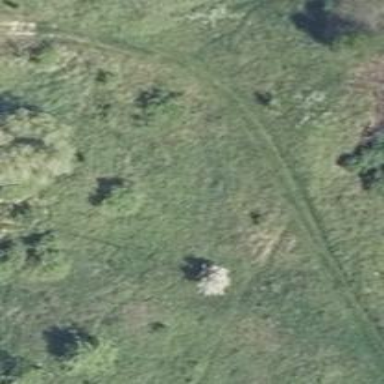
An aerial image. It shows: Hunting stand.